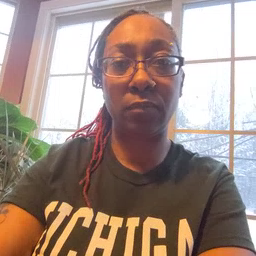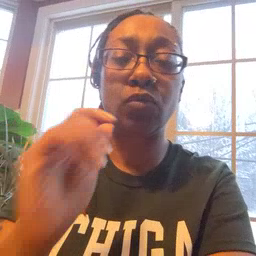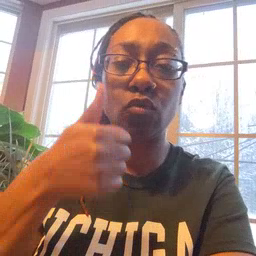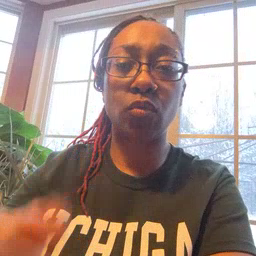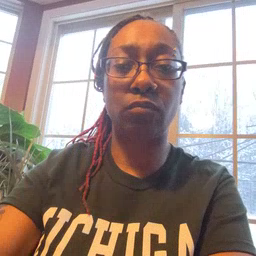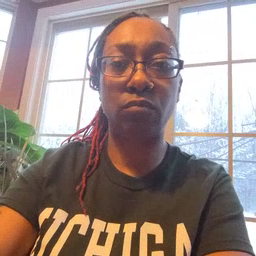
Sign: tomorrow